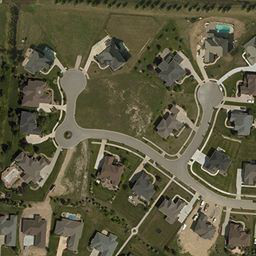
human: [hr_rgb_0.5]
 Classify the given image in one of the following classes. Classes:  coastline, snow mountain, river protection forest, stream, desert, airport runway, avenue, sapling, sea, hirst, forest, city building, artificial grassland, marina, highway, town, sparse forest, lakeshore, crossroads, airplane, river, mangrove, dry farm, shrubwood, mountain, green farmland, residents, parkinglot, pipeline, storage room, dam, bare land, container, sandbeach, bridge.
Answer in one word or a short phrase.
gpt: town